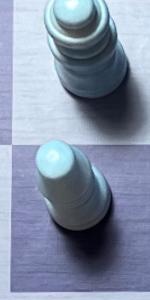
Label: Bishop_White